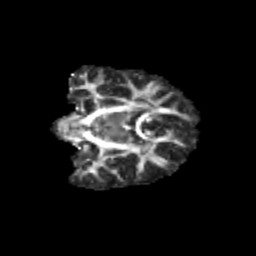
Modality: FA
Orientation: coronal
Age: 13
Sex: female
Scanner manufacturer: siemens
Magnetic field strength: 3 T
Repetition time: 3.8 s
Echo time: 0.07 s